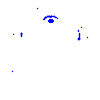
Particle: pion